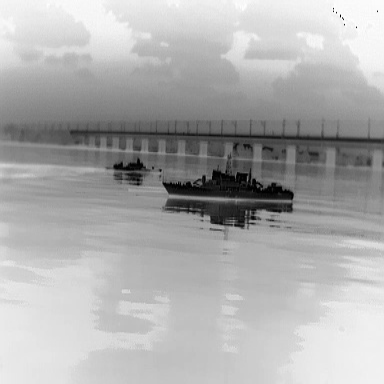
There are two objects shown in the infrared image, including a warship, and a canoe.